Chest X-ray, PA view. Patient: 54 years old, sex M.
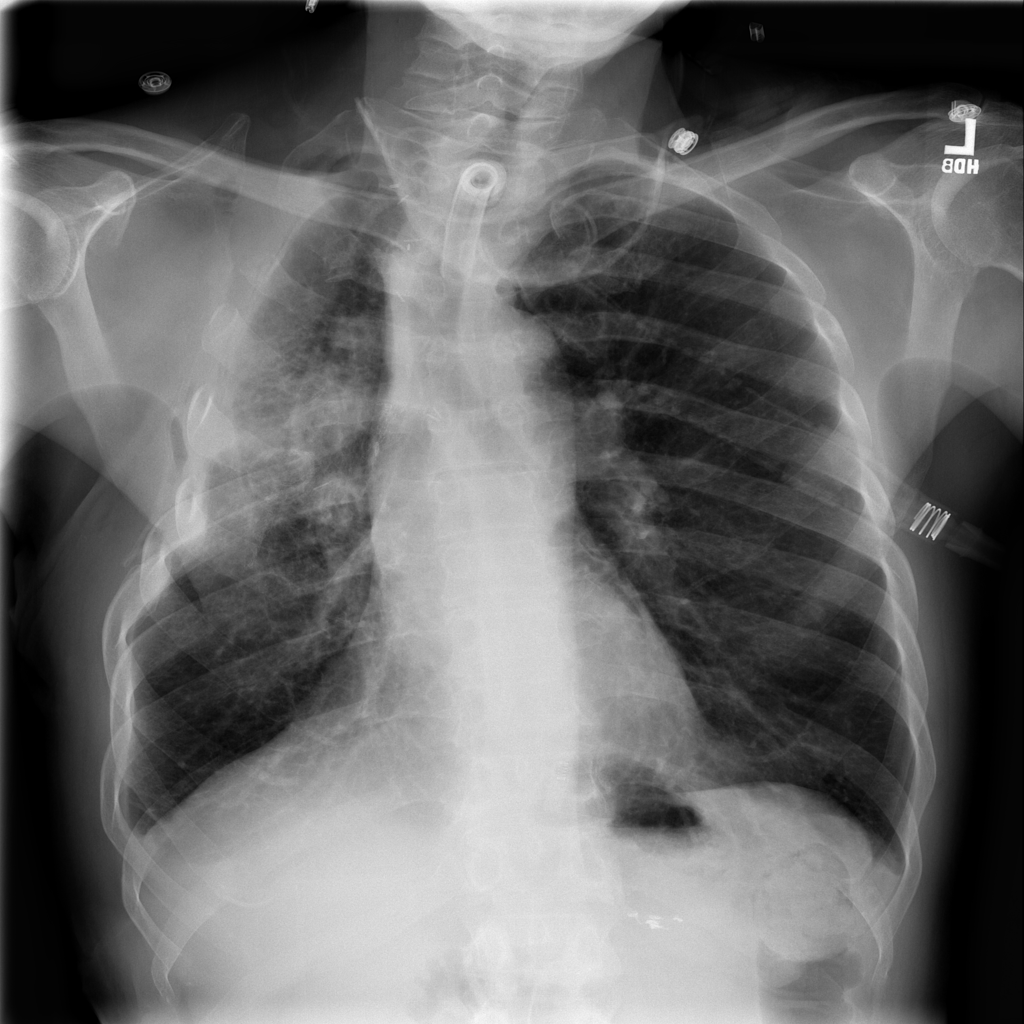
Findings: Emphysema